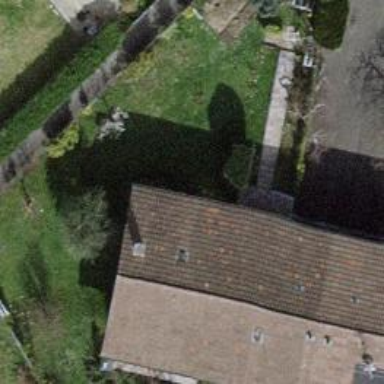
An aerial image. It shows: Garden surrounded by fence.